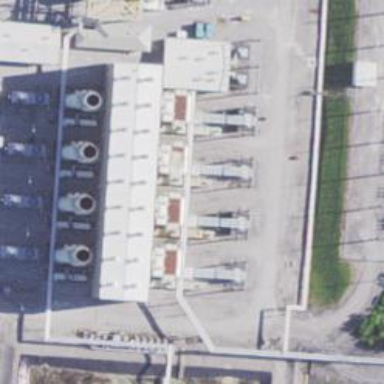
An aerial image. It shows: Gas turbine generator is in use.